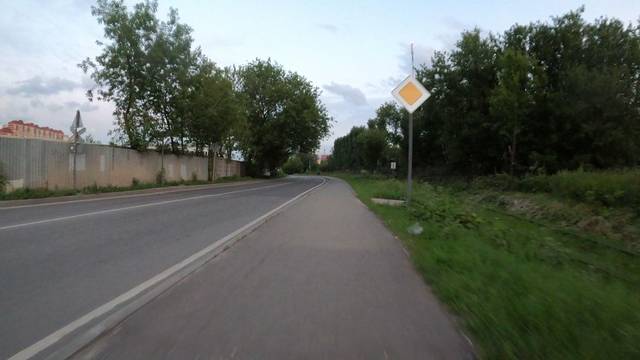
Region: Russia
Coordinates: 55.669, 37.276